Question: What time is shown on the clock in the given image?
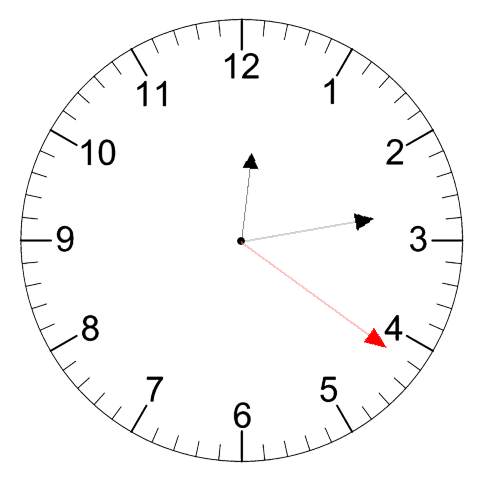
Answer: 12:13:21